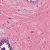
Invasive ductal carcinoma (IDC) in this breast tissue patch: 0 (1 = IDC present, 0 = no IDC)